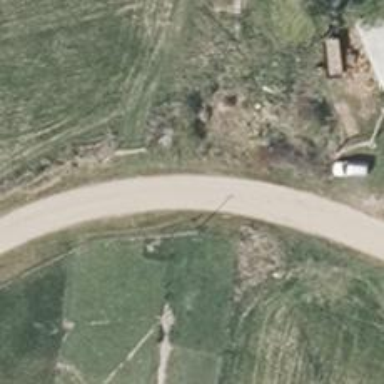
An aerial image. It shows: Gravel residential road.